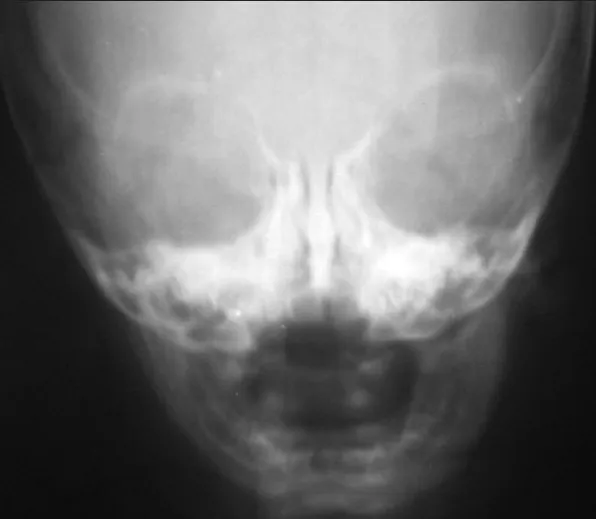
X-ray of the skull showing diffuse thickening and increased density of maxilla and mandibles.
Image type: radiology (x_ray)